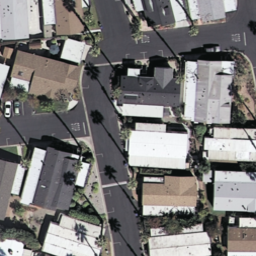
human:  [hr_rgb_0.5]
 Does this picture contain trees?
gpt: yes

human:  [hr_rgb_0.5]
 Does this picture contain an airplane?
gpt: no

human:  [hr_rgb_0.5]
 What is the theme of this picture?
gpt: mobile home park

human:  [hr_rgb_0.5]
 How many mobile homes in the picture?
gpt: twelve

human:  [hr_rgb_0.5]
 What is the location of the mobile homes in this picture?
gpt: left and right